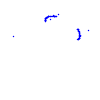
Particle: proton